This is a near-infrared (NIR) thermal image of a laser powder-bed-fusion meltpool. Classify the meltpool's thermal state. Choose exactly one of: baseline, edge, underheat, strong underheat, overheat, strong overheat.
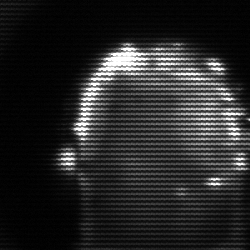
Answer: strong underheat